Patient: sex M, age 66
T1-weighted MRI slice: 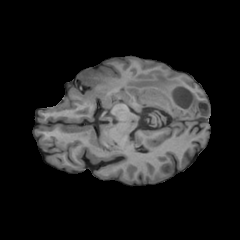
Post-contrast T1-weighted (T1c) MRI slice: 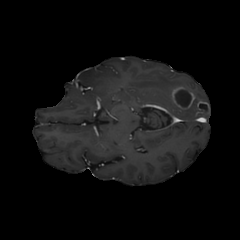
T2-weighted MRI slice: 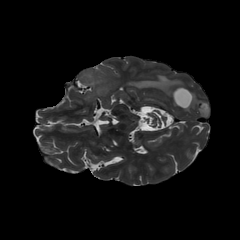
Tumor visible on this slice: yes
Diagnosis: Glioblastoma, IDH-wildtype
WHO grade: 4